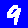
Digit: 9